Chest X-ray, PA view. Patient: 50 years old, sex F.
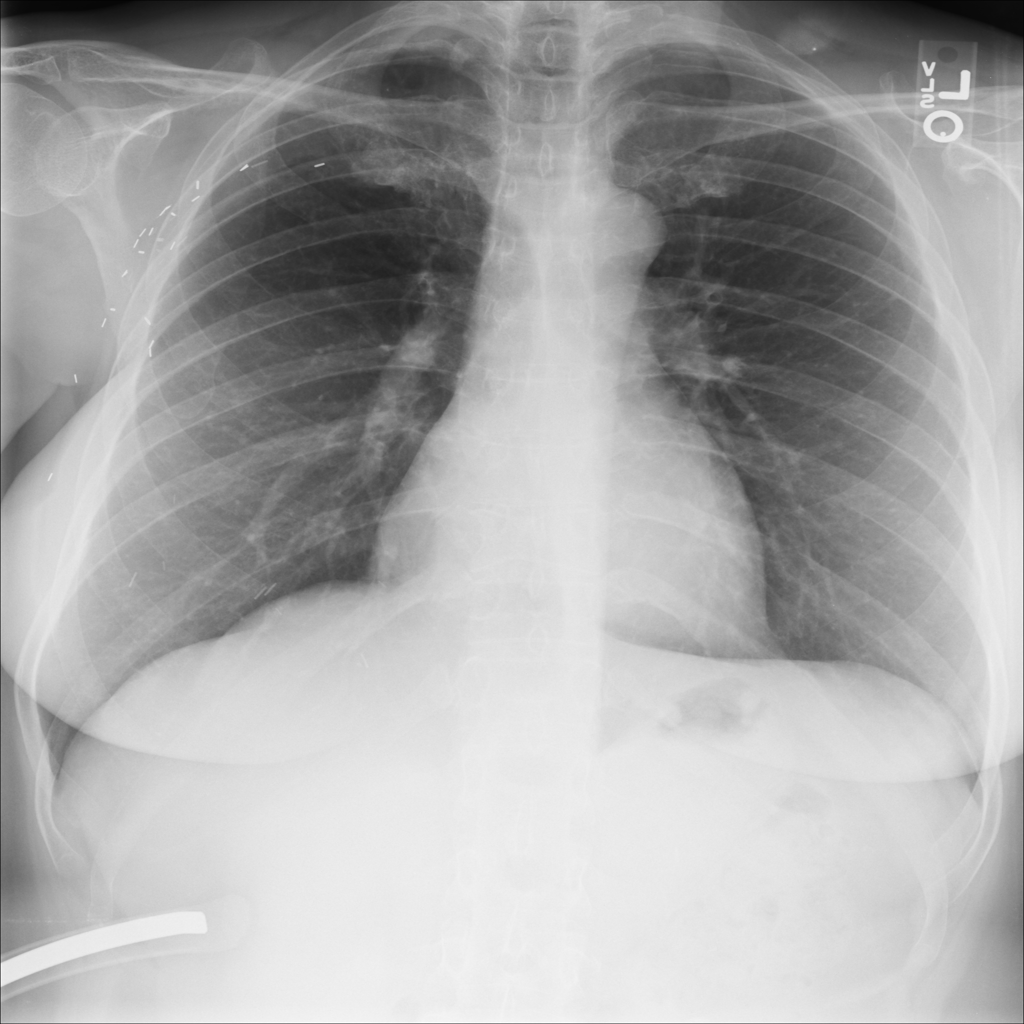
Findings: Pleural_Thickening